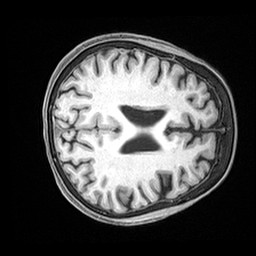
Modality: T1w
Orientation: axial
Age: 72
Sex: female
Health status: healthy
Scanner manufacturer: siemens
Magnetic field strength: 3 T
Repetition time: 2.4 s
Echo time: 0.00217 s